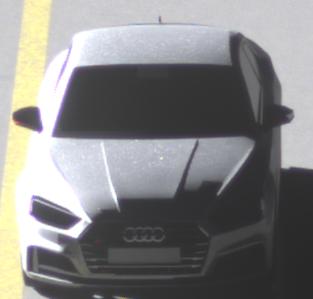
Make: Audi
Model: S5 Sportback
Detailed model: 8T Facelift
Model produced from: 2011
Model produced until: 2016
Doors: 5
Color: white
Road condition: wet road
Daytime: sunrise or sunset
Contrast: high contrast